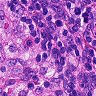
Metastatic tissue present: no